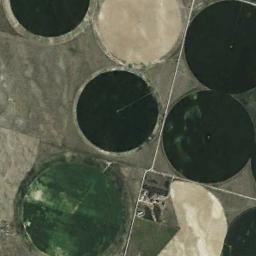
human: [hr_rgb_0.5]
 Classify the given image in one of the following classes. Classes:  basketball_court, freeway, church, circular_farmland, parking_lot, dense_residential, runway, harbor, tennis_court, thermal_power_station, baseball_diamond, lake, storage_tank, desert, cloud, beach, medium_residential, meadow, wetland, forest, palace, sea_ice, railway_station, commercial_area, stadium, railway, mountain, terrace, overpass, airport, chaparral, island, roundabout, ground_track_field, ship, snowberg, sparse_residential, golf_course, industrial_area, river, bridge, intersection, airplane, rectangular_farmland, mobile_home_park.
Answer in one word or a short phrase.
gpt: circular_farmland